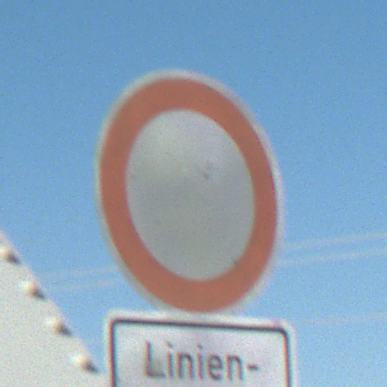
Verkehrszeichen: VerbotFahrzeugeAllerArt
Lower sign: BesondereFahrzeugeUndTransportgueter2
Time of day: MorningAfternoon
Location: Outdoor (Special)
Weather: Clear
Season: NotSpecified
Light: Natural